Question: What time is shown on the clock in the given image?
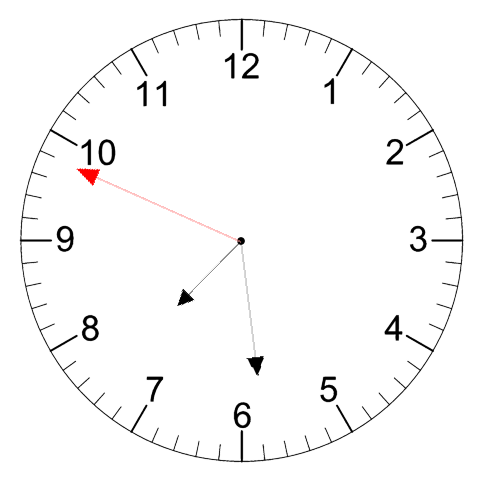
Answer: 07:28:49